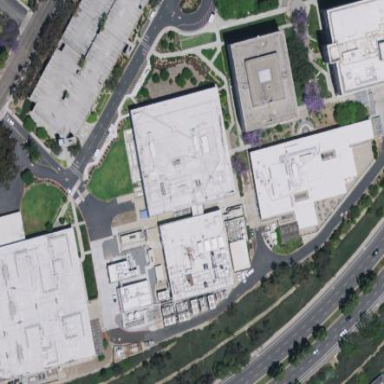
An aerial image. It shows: Industrial building with the designation of office.